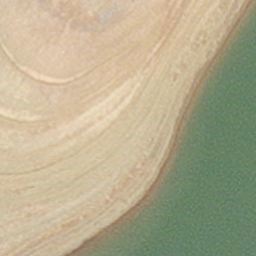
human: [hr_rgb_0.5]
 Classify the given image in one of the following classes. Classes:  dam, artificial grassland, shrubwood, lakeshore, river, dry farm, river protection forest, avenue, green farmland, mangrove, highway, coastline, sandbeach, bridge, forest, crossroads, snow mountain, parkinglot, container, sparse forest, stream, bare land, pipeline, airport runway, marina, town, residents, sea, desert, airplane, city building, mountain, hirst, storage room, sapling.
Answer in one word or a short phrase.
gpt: hirst